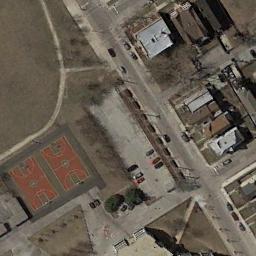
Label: basketball_court